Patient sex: F
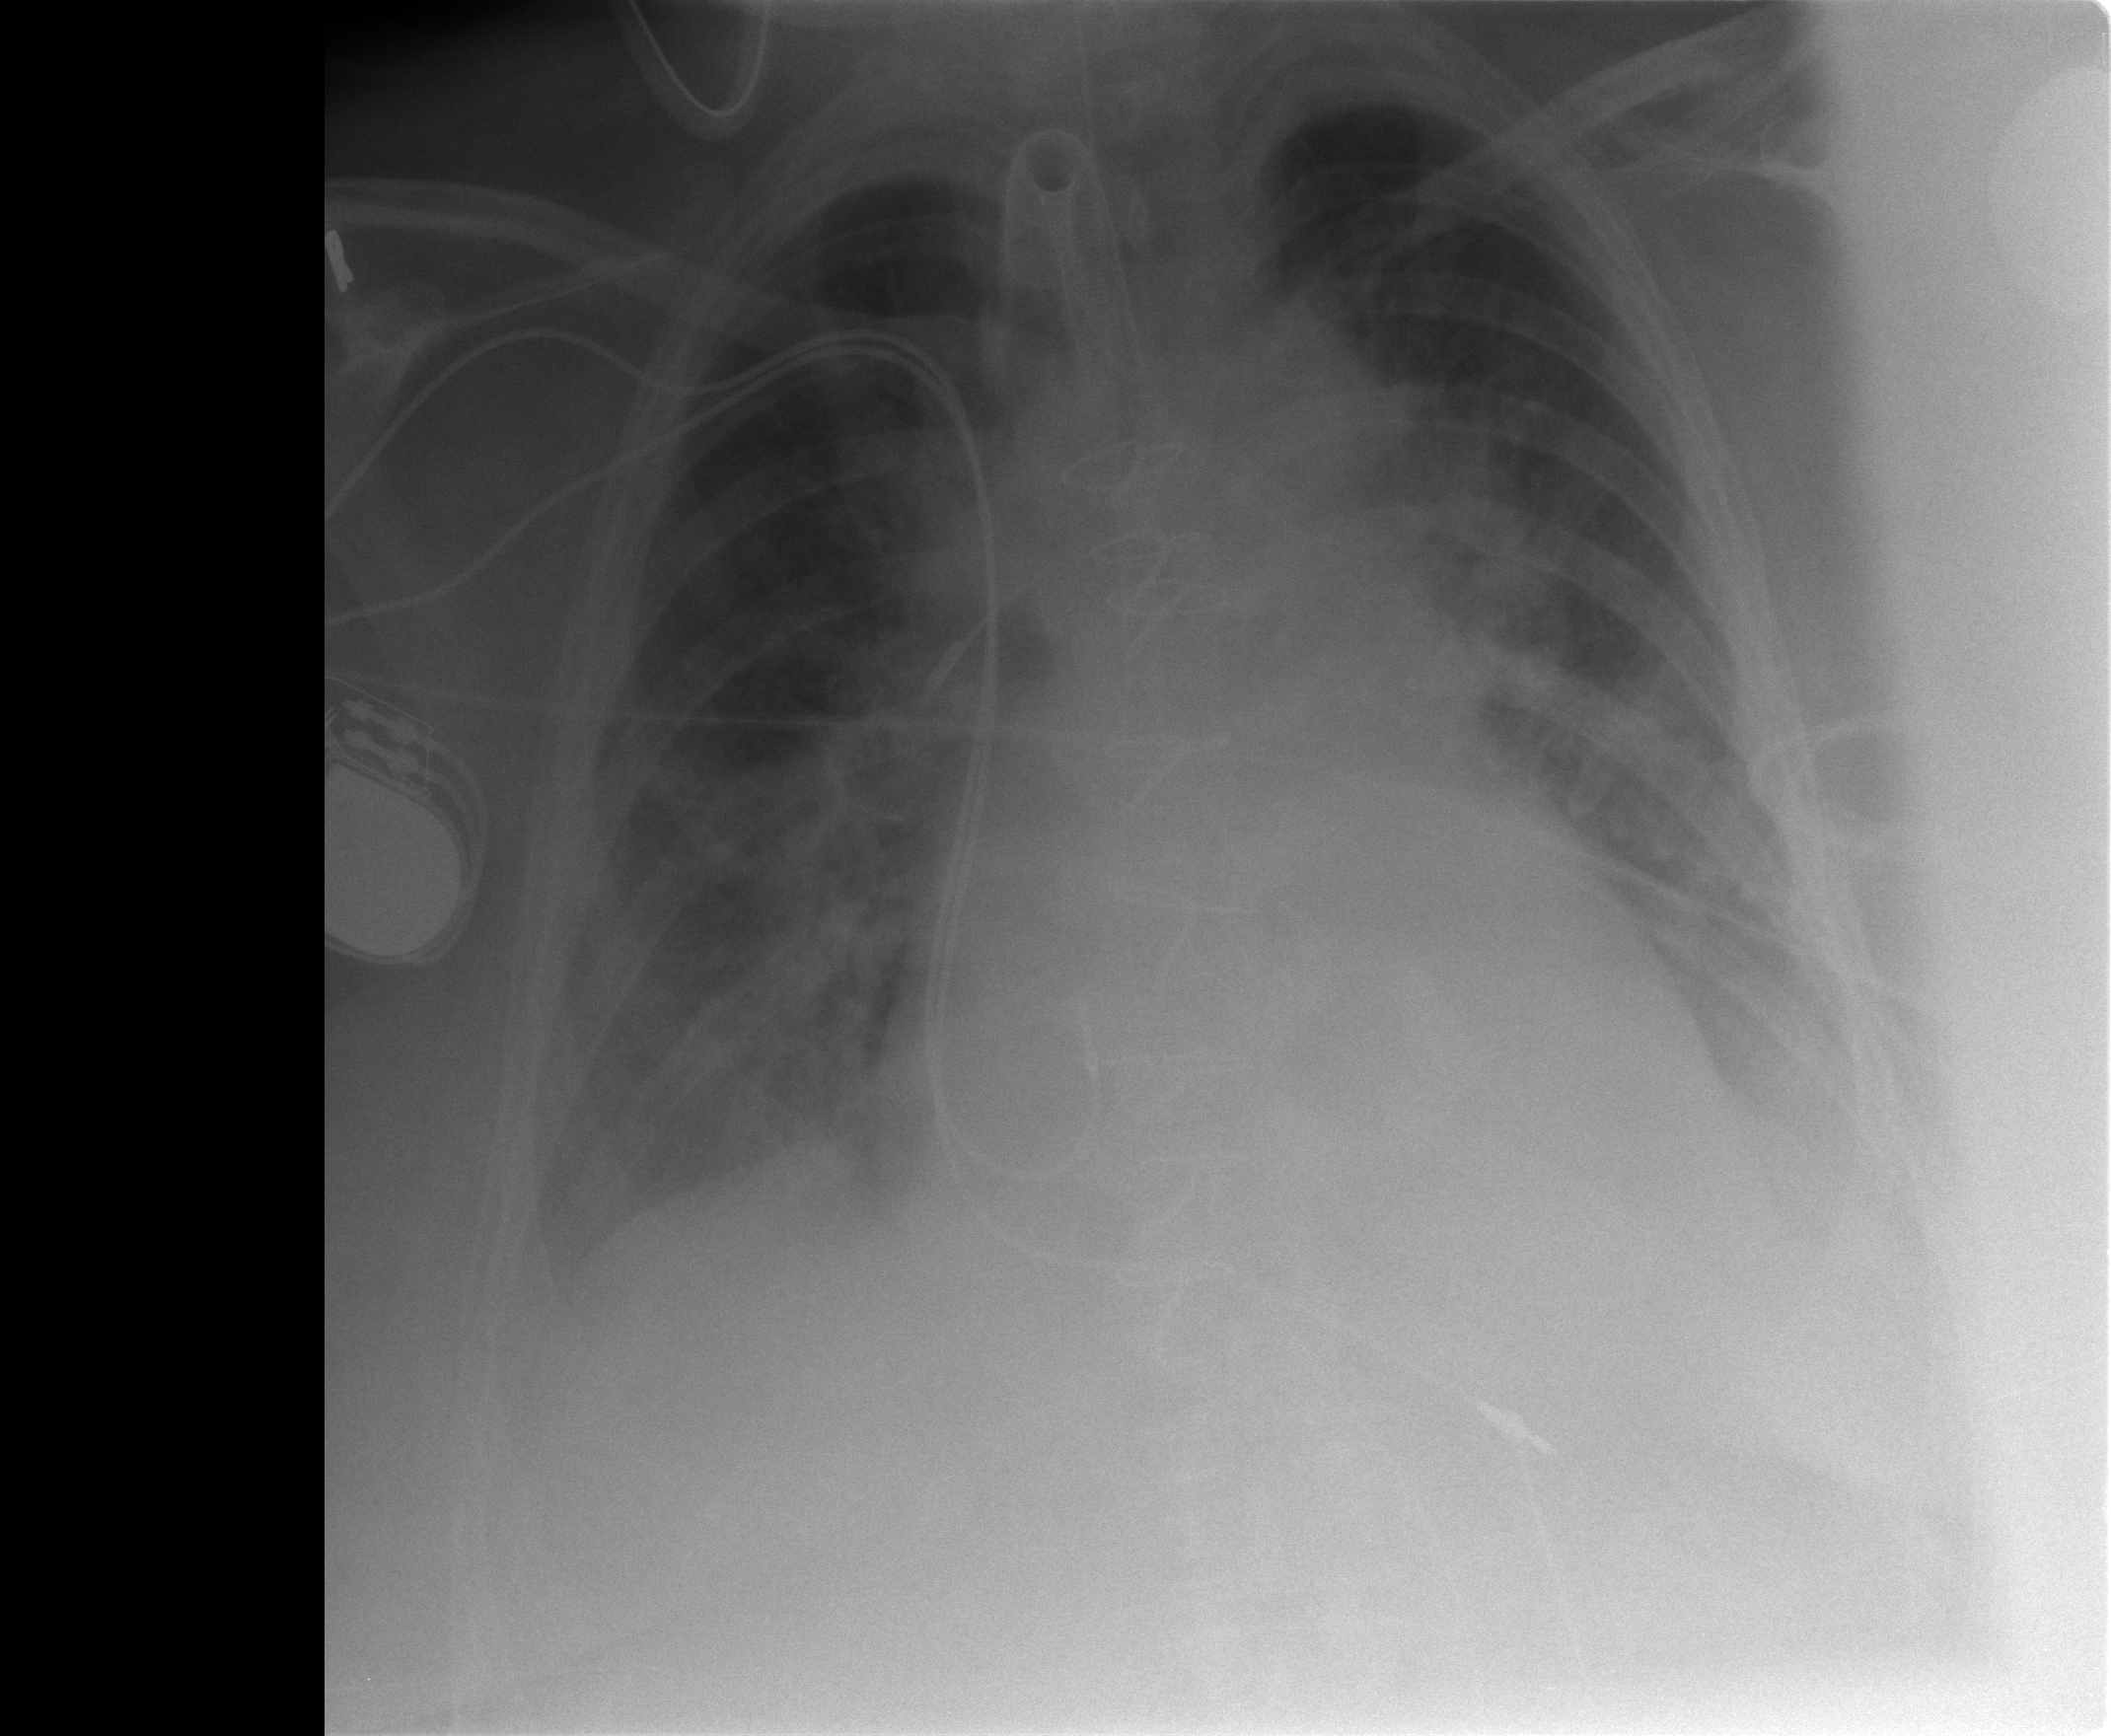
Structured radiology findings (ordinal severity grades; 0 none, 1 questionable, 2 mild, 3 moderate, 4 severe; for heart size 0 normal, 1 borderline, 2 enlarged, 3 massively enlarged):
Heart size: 2
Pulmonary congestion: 2
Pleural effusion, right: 2
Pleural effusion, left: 2
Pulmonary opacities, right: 2
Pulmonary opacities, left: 0
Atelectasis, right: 2
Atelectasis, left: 2